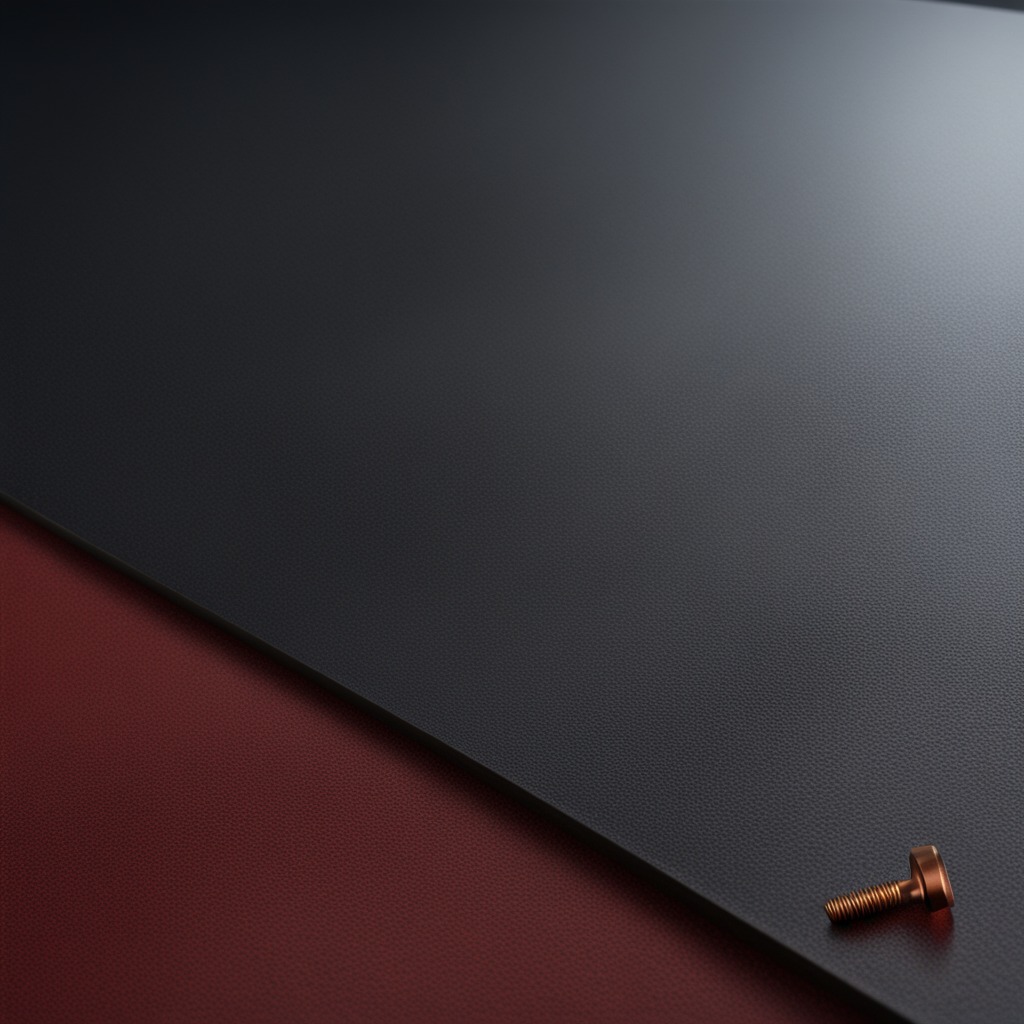
A metal screw lying on a clean granite tabletop covered with a red rubber mat inside a workshop at night dim ambient light soft shadows worn but beneath the mat